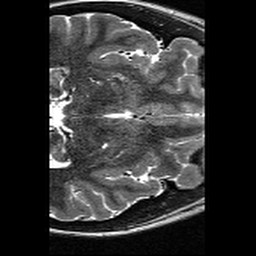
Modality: T2w
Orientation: axial